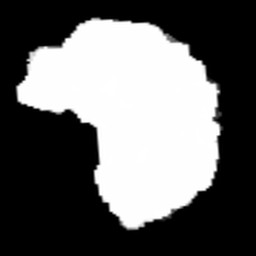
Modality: FA
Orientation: sagittal
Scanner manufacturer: siemens
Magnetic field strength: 3 T
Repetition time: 3.6 s
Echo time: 0.092 s